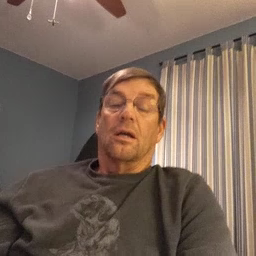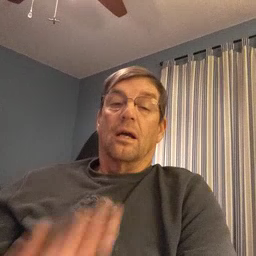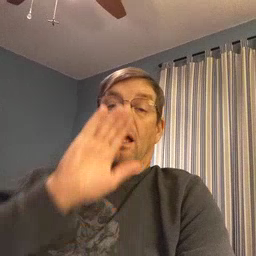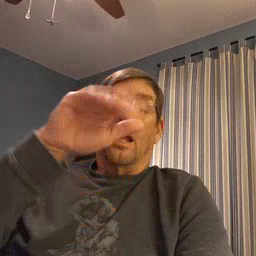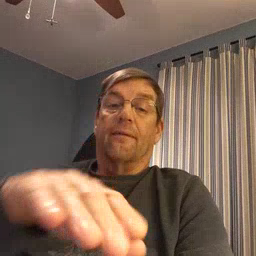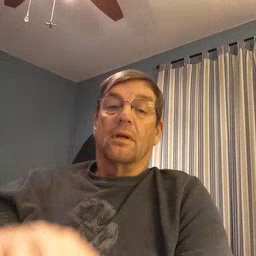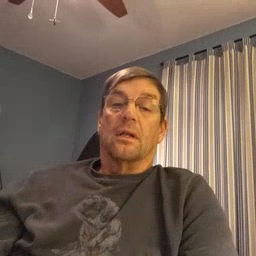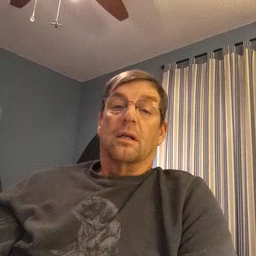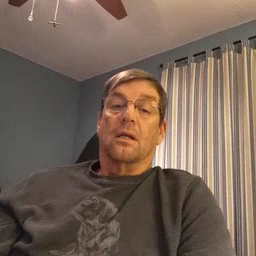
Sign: elephant